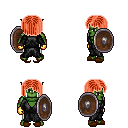
a pixel art fantasy rpg character, male body template, orc, green skin, gray robe, white pants, red pageboy hairstyle, gold gloves, brown slippers, shield, four views (front, back, left, right), 2x2 character sprite sheet, small pixel art, hard edges, no anti-aliasing